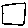
Label: square